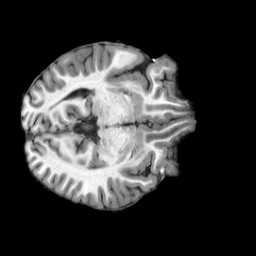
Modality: T1w
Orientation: axial
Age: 19
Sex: female
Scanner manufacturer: siemens
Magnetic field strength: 3 T
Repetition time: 2.5 s
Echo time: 0.00222 s